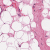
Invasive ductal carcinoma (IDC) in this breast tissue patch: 0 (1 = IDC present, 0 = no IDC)